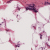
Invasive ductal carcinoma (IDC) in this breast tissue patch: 0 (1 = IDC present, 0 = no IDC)